Question: I'm having trouble with the following code below, which basically is instantiating an extend uitableviewcell from a storyboard. The problem I'm having is that it seems leftMenuCell is equal to null, and thus never enters the initiating block. What am I doing wrong?
'''
- (UITableViewCell *)tableView:(UITableView *)tableView cellForRowAtIndexPath:(NSIndexPath *)indexPath {
static NSString *CellIdentifier = @"LeftMenuCell";
MenuCell *leftMenuCell = [tableView dequeueReusableCellWithIdentifier:CellIdentifier];
if(leftMenuCell == nil) {
NSLog(@"creating a new cell");
leftMenuCell = [[MenuCell alloc] initWithStyle:UITableViewCellStyleDefault reuseIdentifier:CellIdentifier];
} ....
'''

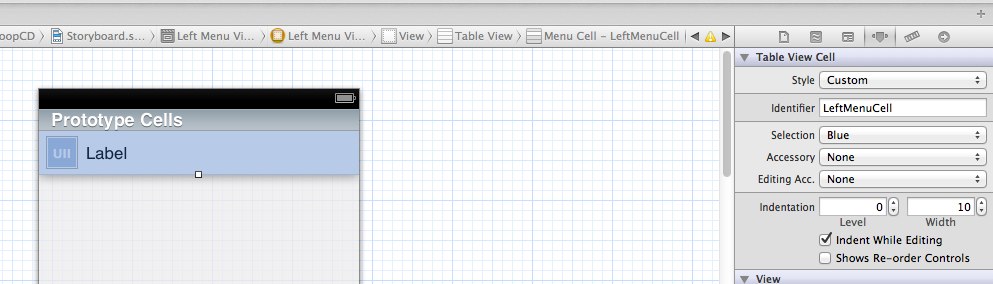
Answer: You're not doing anything wrong, that's just the way table views work when you make the cell in the storyboard. The method dequeueReusableCellWithIdentifier:, always returns a valid cell when that cell is in a table view in a storyboard. It seems that many programmers haven't figured this out, and still include the if cell==nil clause. This is from the docs:
"If the dequeueReusableCellWithIdentifier: method asks for a cell that's defined in a storyboard, the method always returns a valid cell. If there is not a recycled cell waiting to be reused, the method creates a new one using the information in the storyboard itself. This eliminates the need to check the return value for nil and create a cell manually"